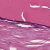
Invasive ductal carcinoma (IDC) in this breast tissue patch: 0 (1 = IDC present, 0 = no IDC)